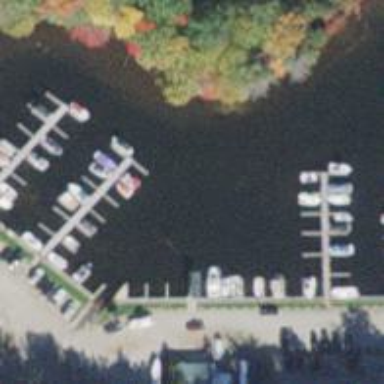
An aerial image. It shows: Marina on leisure land.